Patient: sex F, age 73
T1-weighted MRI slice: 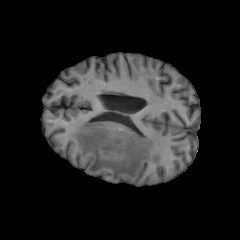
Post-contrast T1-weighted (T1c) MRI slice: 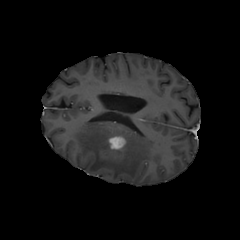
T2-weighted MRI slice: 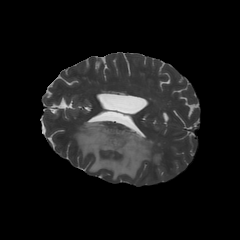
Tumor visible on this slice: yes
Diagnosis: Glioblastoma, IDH-wildtype
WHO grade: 4